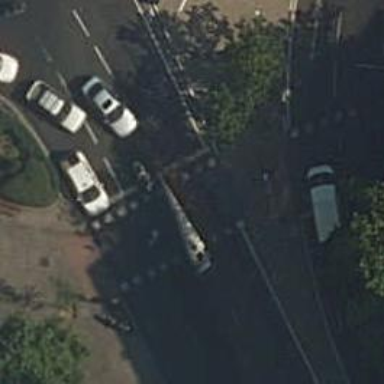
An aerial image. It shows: Road with traffic signals.